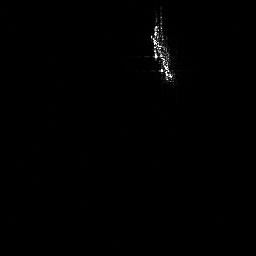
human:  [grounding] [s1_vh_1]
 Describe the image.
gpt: In the satellite image, there is  <ref>1 large ship </ref> <box>[[57, 4, 67, 31, 0]]</box> located at top.